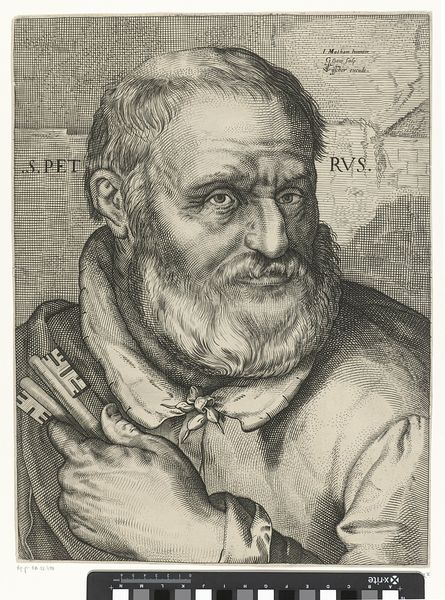
Titel: Apostel Petrus
Künstler: Gerrit Gauw
Standort: Amsterdam
Institution: Rijksmuseum
Schlagwörter: hand, kopf, mann, ohr, bart, falten, gesicht, bildnis, hals, porträt, kirche, schrift, halstuch, stich, text, halbglatze, mönch, vorderansicht, heiliger, schlüssel, petrus, tonsur, evangelium, heiliger petrus, b, hl. petrus